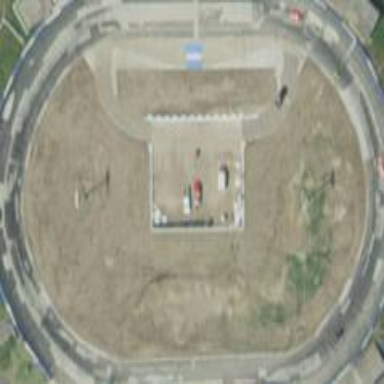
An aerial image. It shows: Motor sport raceway.